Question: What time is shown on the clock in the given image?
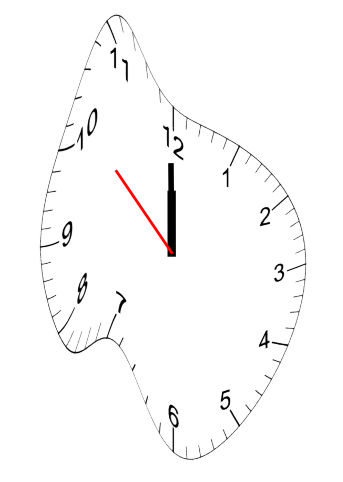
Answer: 11:59:52